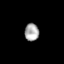
Tissue: skin
Cell type: Epithelial cells
Senescence score: 0.2413
Nuclear area (px): 243
Mean DAPI intensity: 169.926